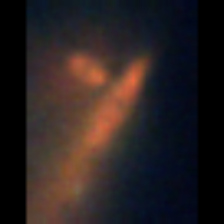
Taxon: Pennate
Group: Diatoms